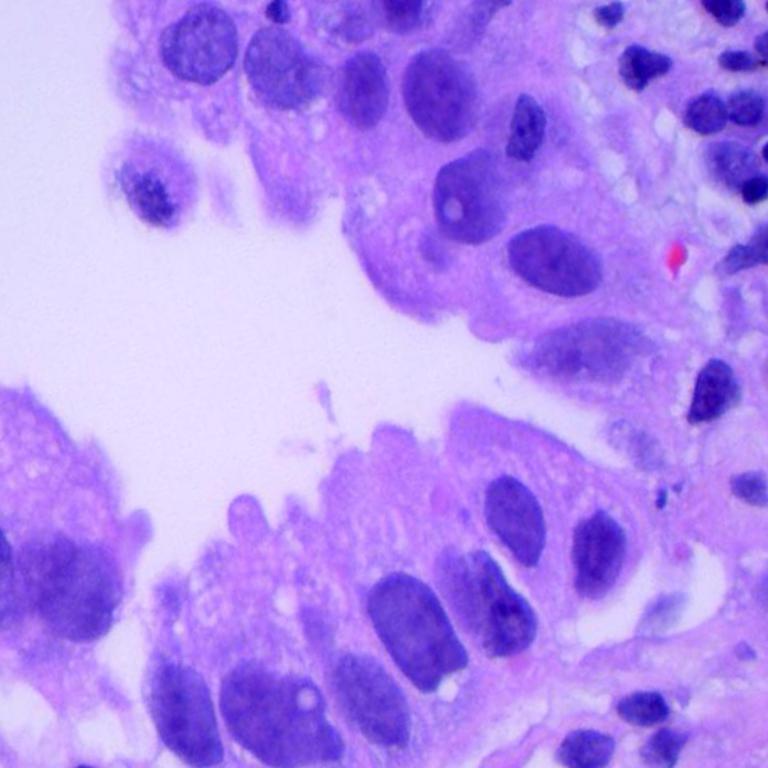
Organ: lung
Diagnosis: adenocarcinomas